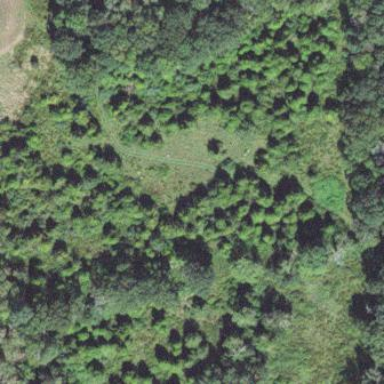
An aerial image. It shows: Needle-leaved woodland.